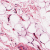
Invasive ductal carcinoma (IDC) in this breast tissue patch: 0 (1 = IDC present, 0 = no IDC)